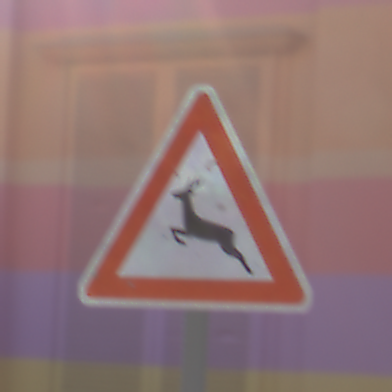
Verkehrszeichen: WildwechselRechts
Umgebung: Outdoor, Special
Tageszeit: MorningAfternoon
Wetter: PartlyCloudy
Licht: Natural
Jahreszeit: NotSpecified
Kontrast: HighContrast